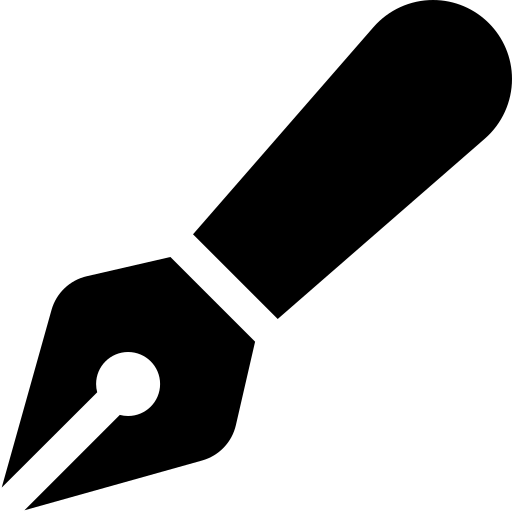
Tags: icon, FontAwesome, fa-icon, solid, pen, fancy